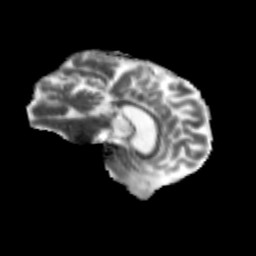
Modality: MD
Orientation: sagittal
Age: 64
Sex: male
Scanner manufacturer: siemens
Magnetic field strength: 3 T
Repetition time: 4.71 s
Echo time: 0.0906 s